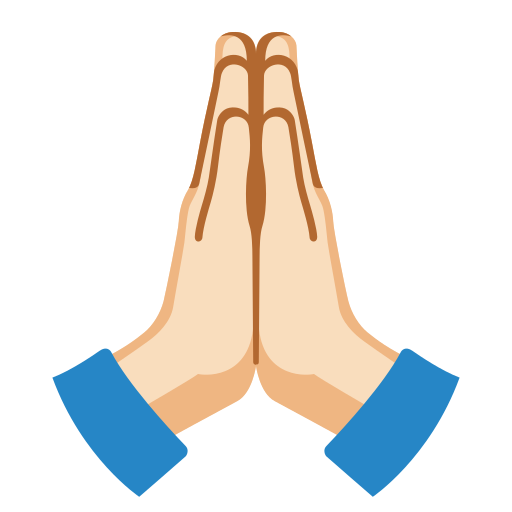
Emoji: 🙏🏻